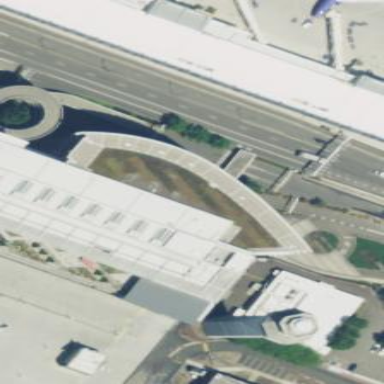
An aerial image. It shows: Building with grass roof.